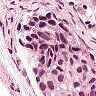
Metastatic tissue present: yes